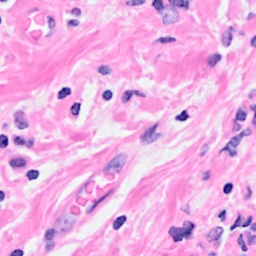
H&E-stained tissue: Breast